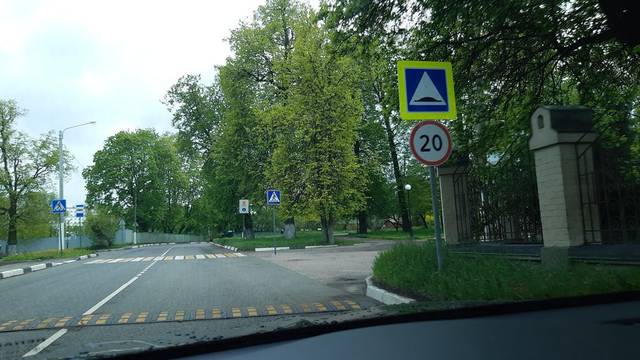
Region: Russia
Coordinates: 55.953, 37.507